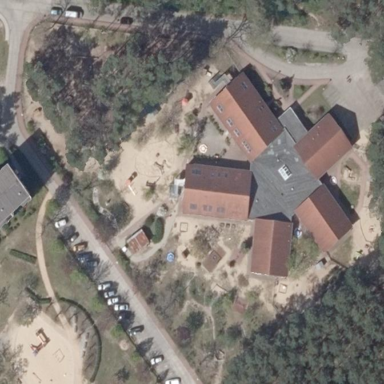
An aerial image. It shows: Kindergarten.